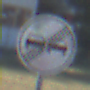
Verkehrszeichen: EndeUeberholverbot
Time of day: MorningAfternoon
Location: Outdoor (Suburban)
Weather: PartlyCloudy
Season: NotSpecified
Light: Natural